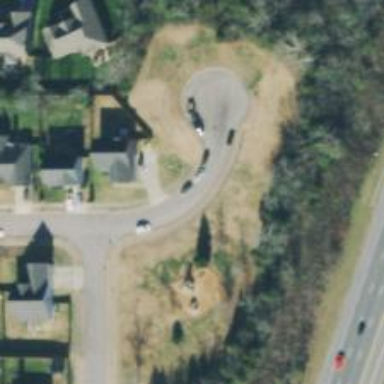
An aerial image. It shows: Residential road with asphalt surface. There is detached sidewalk.